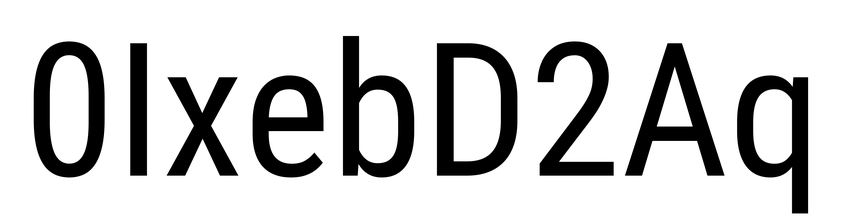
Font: Roboto_Condensed_Regular